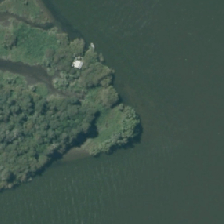
Land cover: deciduous_hardwood